Question: I'm not sure what 'tags' are referring too in the API App settings, I wondered if I might be able to set App Settings anywhere and if this was that ability but I am not sure and cannot find any documentation on this. Any help is much appreciated.

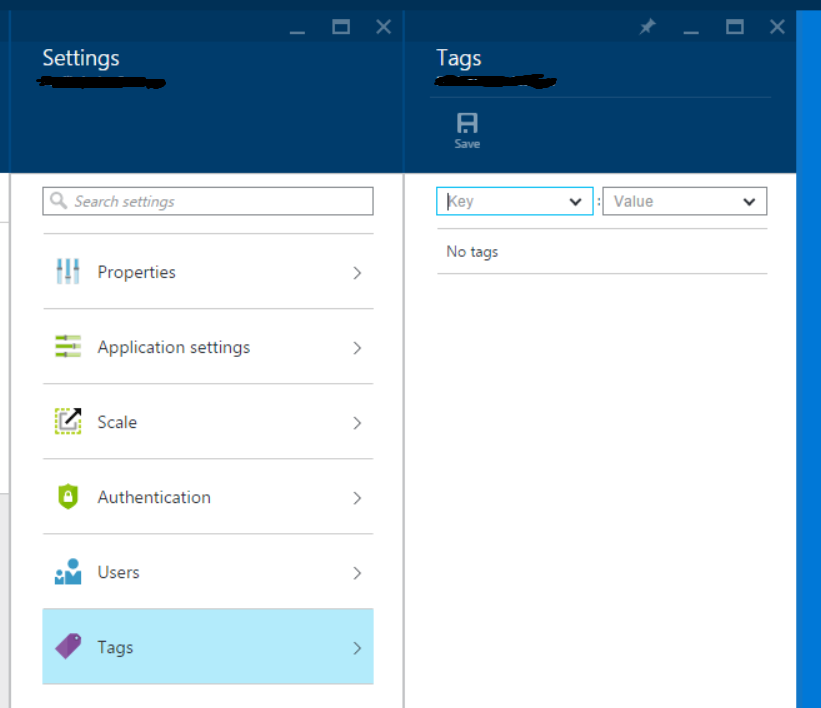
Answer: Azure Resource Manager allows you to use tags to organize all your Azure resources. This allows you to group and filter resources in the <URL>, and will also allow you to slice and dice your usage and billing information by tag.
<URL>